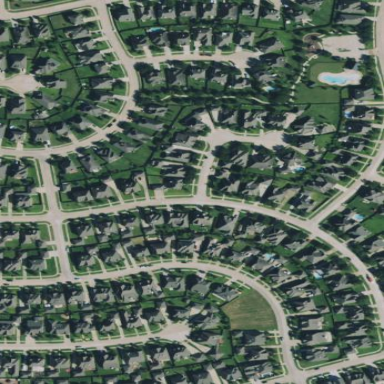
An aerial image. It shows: Residential area within neighborhood.